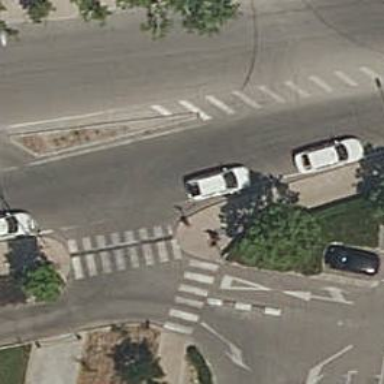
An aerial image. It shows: Kerb barrier.